Question: I'm trying to get two text boxes that each have scrollbars. When I try this however:
'''
from Tkinter import *
root = Tk()
s_start = Scrollbar(root)
t_start = Text(root, width=50, height=10)
t_start.focus_set()
s_start.pack(side=RIGHT, fill=Y)
t_start.pack(side=LEFT, fill=Y)
s_start.config(command=t_start.yview)
t_start.config(yscrollcommand=s_start.set)
s_end = Scrollbar(root)
t_end = Text(root, width=50, height=10)
t_end.focus_set()
s_end.pack(side=RIGHT, fill=Y)
t_end.pack(side=LEFT, fill=Y)
s_end.config(command=t_end.yview)
t_end.config(yscrollcommand=s_end.set)
root.mainloop()
'''
This happens:

In case this isn't clear, those are two separate text boxes, with the right textbox functionally bound to the inner scroll bar, and the left textbox functionally bound to the outer scrollbar.
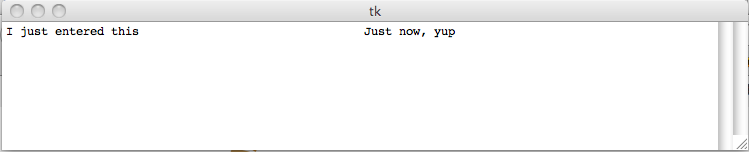
Answer: The trick is to use Frames and add the Scrollbars to the Frames instead of to Root.
'''
from Tkinter import *
root = Tk()
left = Frame(root)
right = Frame(root)
t_start = Text(left, width=20)
t_start.pack(side=LEFT, fill=Y)
s_start = Scrollbar(left)
s_start.pack(side=RIGHT, fill=Y)
s_start.config(command=t_start.yview)
t_start.config(yscrollcommand=s_start.set)
t_end = Text(right, width=20)
t_end.pack(side=LEFT, fill=Y)
s_end = Scrollbar(right)
s_end.pack(side=RIGHT, fill=Y)
s_end.config(command=t_end.yview)
t_end.config(yscrollcommand=s_end.set)
left.pack(side=LEFT, fill=Y)
right.pack(side=RIGHT, fill=Y)
root.geometry("500x200")
root.mainloop()
'''